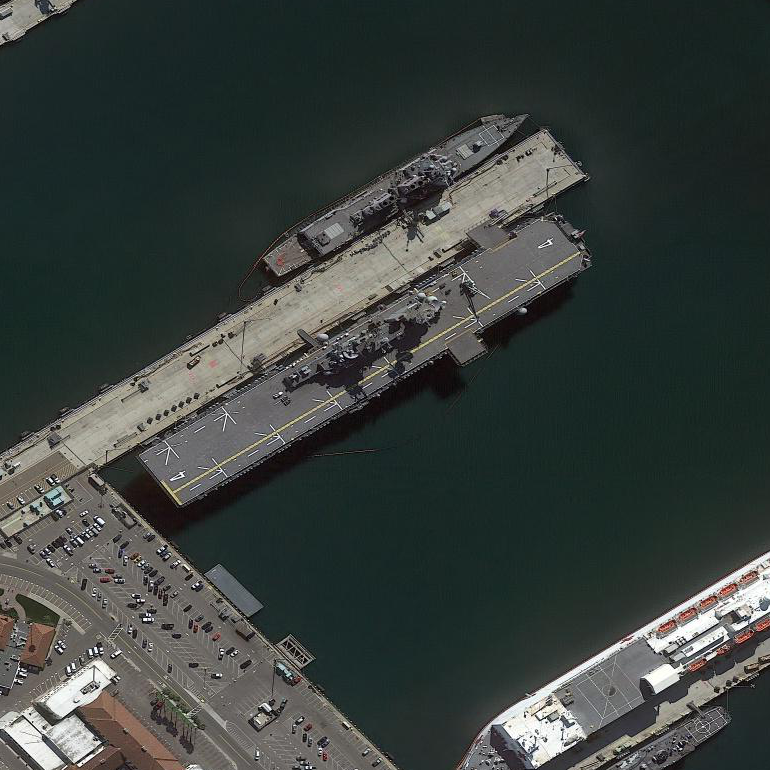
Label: assault